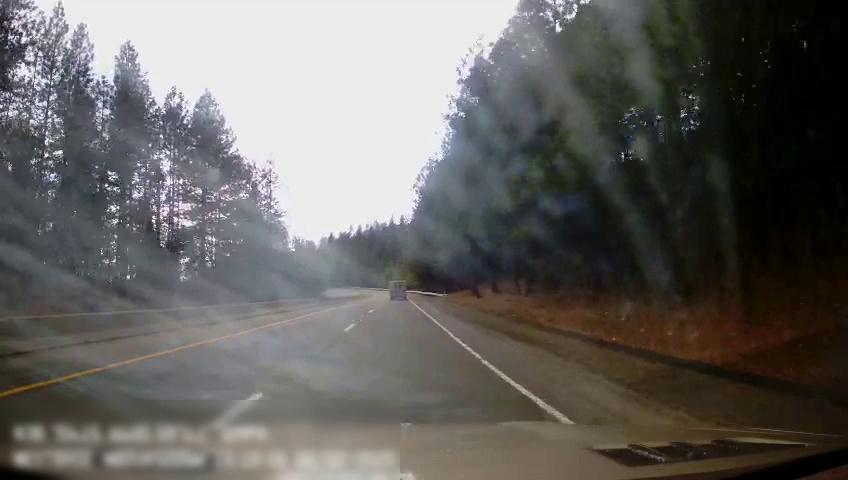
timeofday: Day
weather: Cloudy
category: Drivable Space
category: Drivable Space
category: Vehicles | Van
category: Lanes | Current Lane
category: Lanes | Alternate Lane
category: Lanes | Alternate Lane